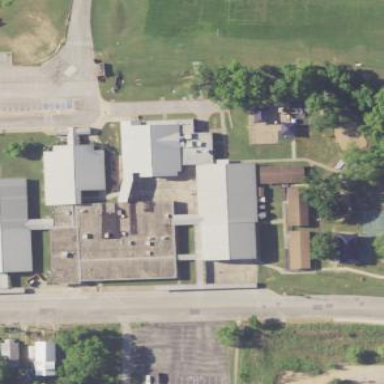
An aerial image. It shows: School.